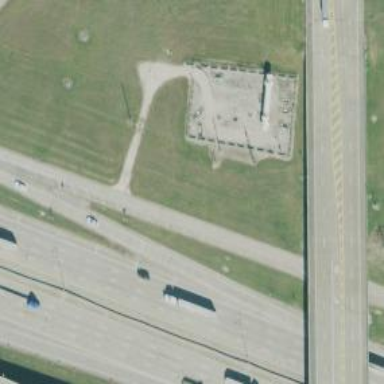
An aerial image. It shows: Secondary road with frontage road.